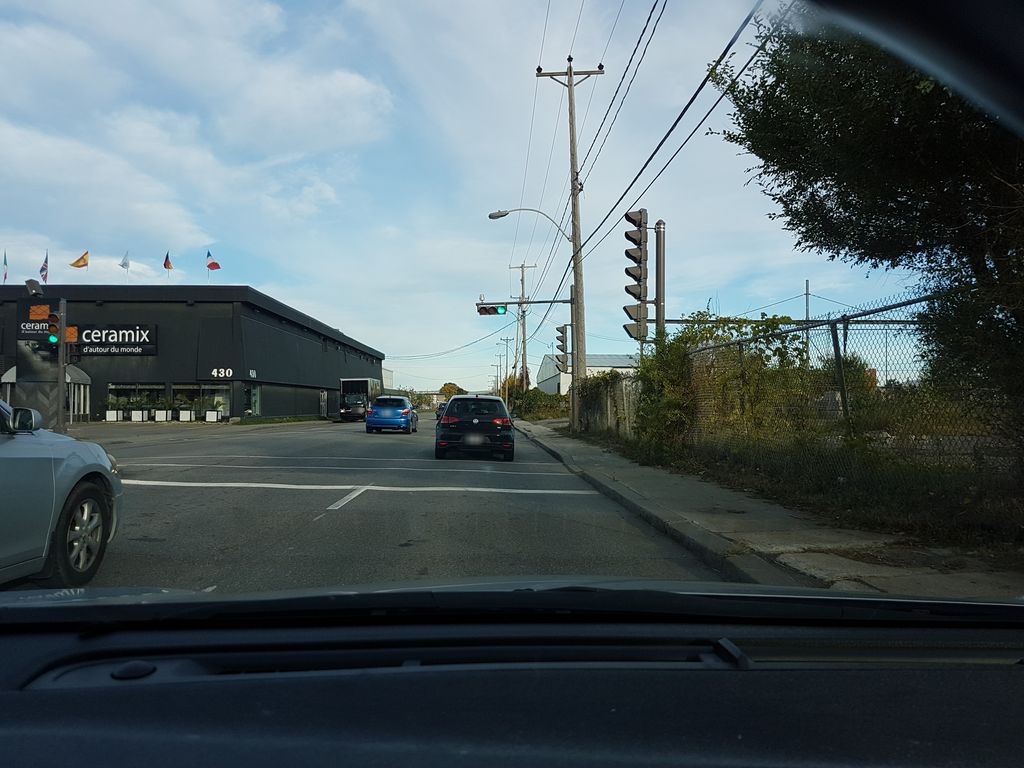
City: quebec_city